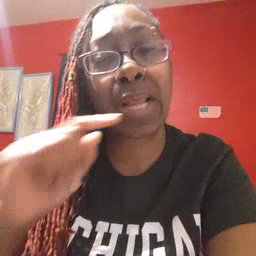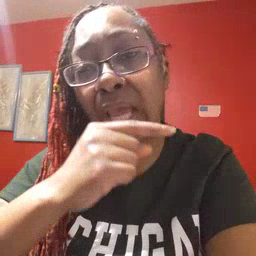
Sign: carrot